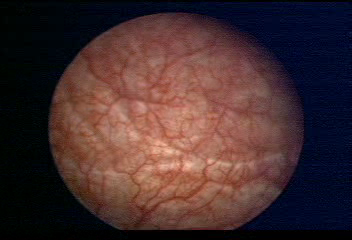
Modality: WLC
Class: Normal mucosa
Bladder cancer association: No